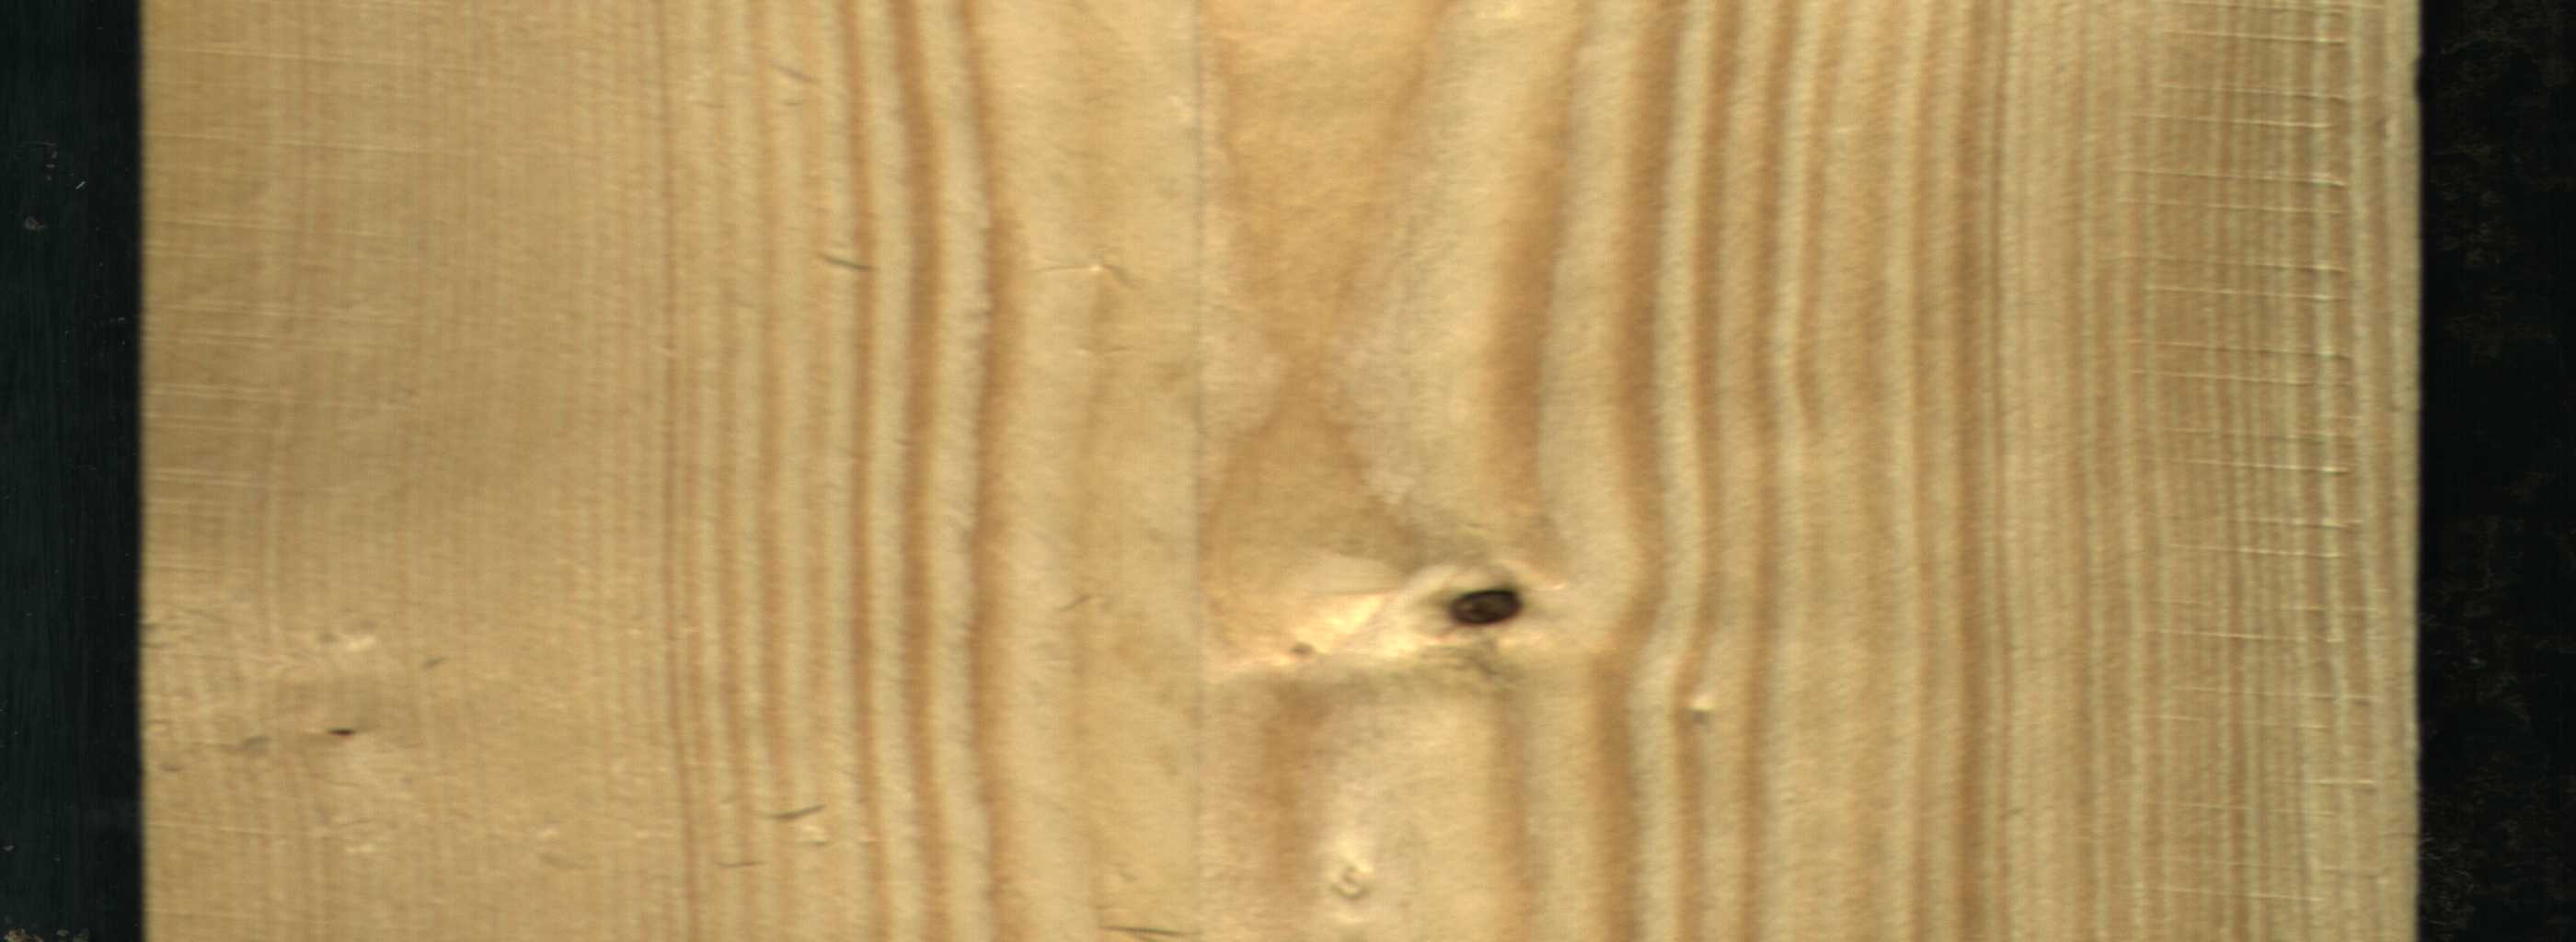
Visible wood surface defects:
Dead_Knot